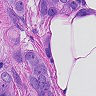
Metastatic tissue present: yes